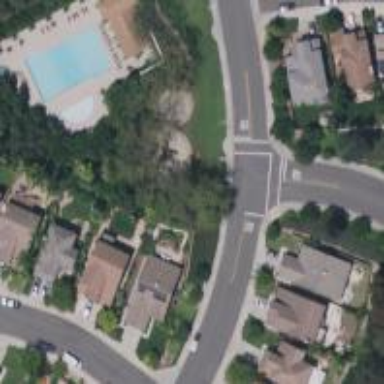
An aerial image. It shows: Road with stop sign.